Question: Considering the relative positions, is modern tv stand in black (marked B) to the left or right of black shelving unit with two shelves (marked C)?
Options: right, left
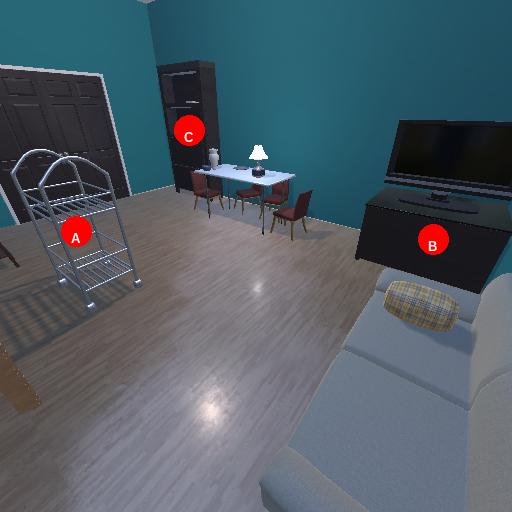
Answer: right